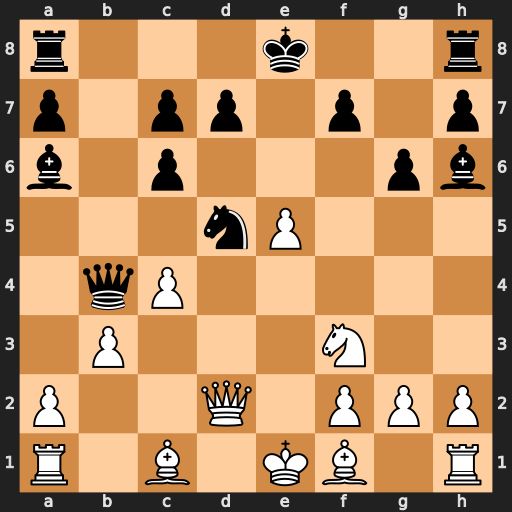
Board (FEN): r3k2r/p1pp1p1p/b1p3pb/3nP3/1qP5/1P3N2/P2Q1PPP/R1B1KB1R
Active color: w
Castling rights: KQkq
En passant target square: -
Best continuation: Qxb4 Nxb4 Bxh6